Question: I am very,very new to coding and I am trying to center a heading in a div. I managed to center somehow, but it's not perfectly symmetrical and don't get why. Can anyone help me? Here is my code:
'''
#up {
width: 1200px;
height: 100px;
float: center;
clear: both;
margin-left: auto;
margin-right: auto;
background-color: powderblue;
align-items: center;
justify-content: center
}
'''
'''
<div id="up">
<h1 class="arial" align="center" style="color:white"> NOT ANOTHER <img src="logo t shirt.png" style="vertical-align: middle; width:90px; height:90px" ;>T-SHIRT STORE </h1>
</div>
'''
Here is how it looks, h1 not symmetrically vertical centred

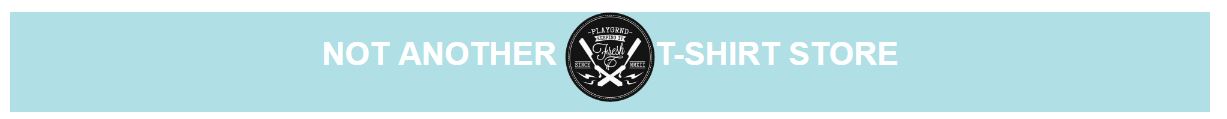
Answer: As you are using 'align-items', 'justify-content' properties so just add 'display' as 'flex' and width to 100% if needed.
> align-items - vertically aligns the flexible container's items when the items do not use all available space on the cross-axis.justify-content - horizontally aligns the flexible container's items when the items do not use all available space on the main-axis.
Following properties works when display of selected element is flex.
'''
#up {
width: 100%;
/*You could even change width to 1200px and it still align the child element at center of screen*/
height: 100px;
margin-left: auto;
margin-right: auto;
background-color: powderblue;
display:flex;
align-items: center;
justify-content: center;
}
'''
'''
<div id="up">
<h1 class="arial" align="center" style="color:white"> NOT ANOTHER <img src="logo t shirt.png" style="vertical-align: middle; width:90px; height:90px" ;>T-SHIRT STORE </h1>
</div>
'''